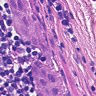
Metastatic tissue present: yes